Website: slack
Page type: newsletter-management
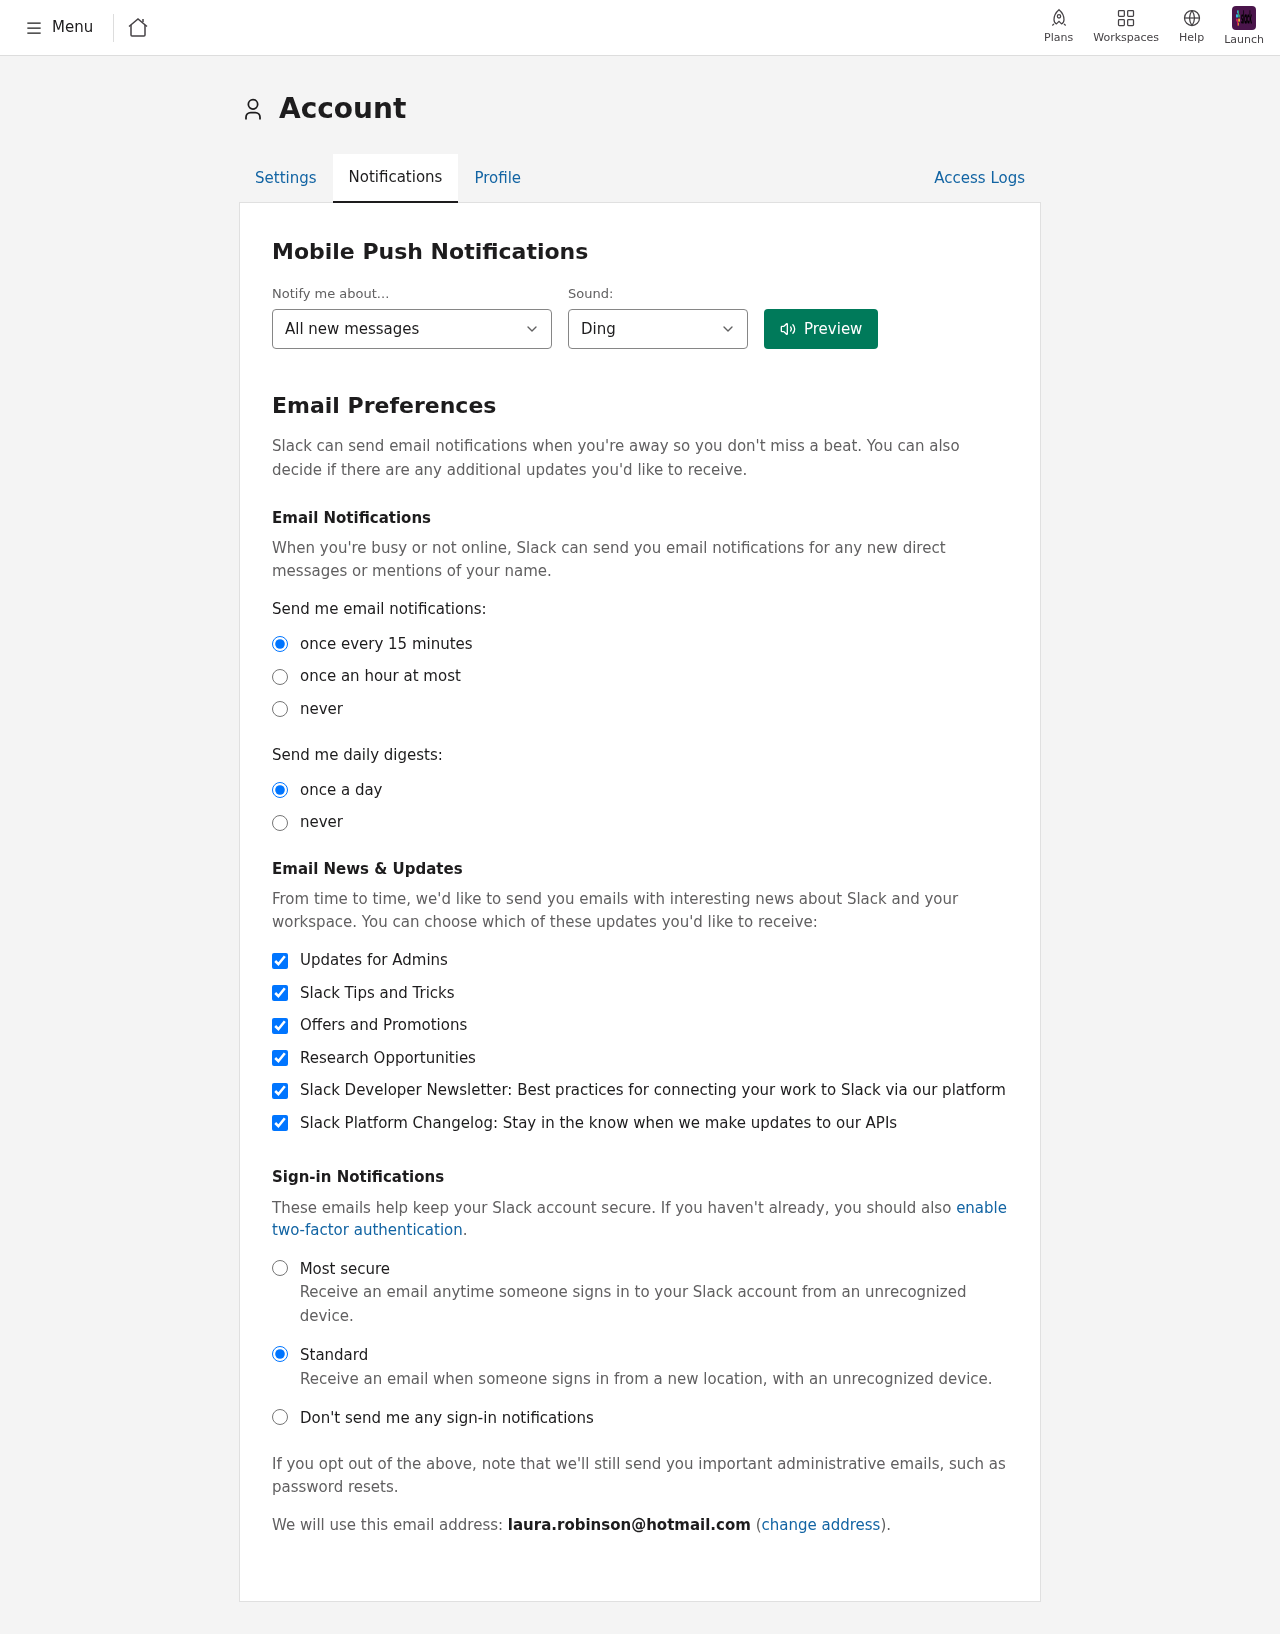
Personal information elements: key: PII_EMAIL
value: laura.robinson@hotmail.com